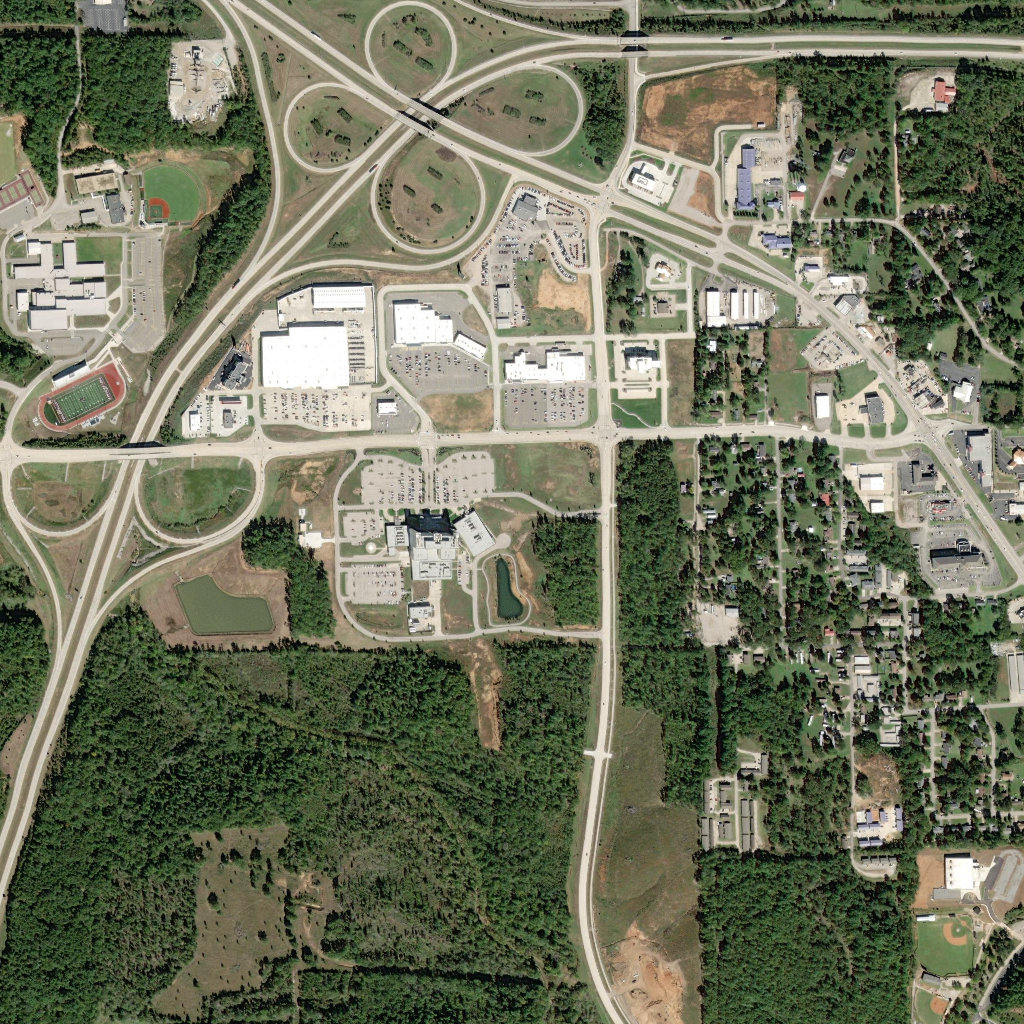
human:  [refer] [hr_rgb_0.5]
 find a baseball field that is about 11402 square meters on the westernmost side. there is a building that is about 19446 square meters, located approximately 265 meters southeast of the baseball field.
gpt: <box>[[14, 16, 19, 21, 0]]</box>